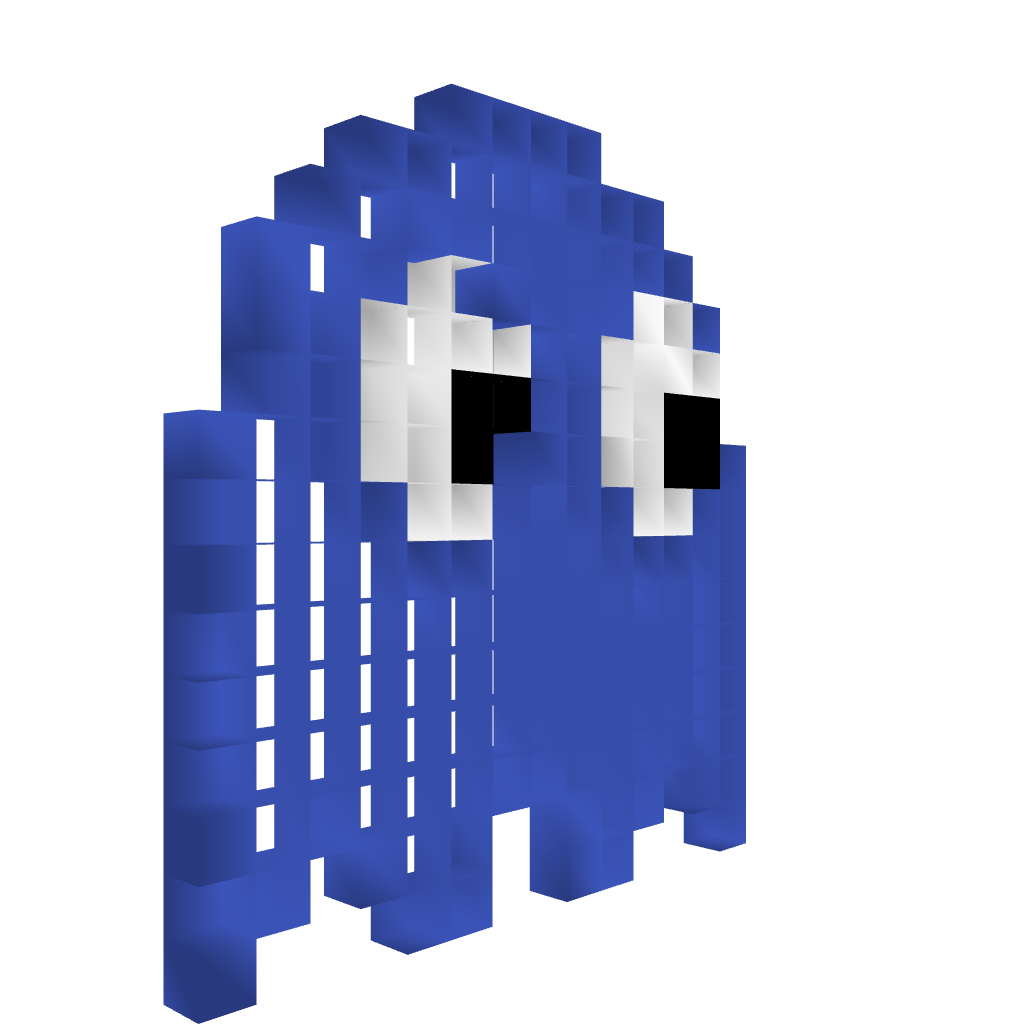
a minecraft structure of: PacMan bad low quality